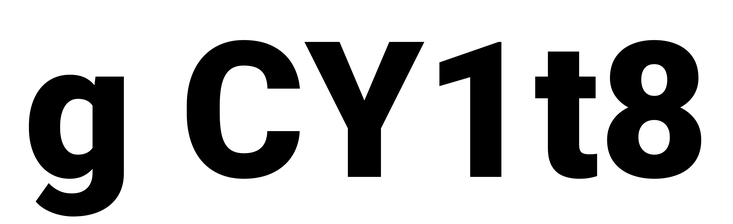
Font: Roboto_Black